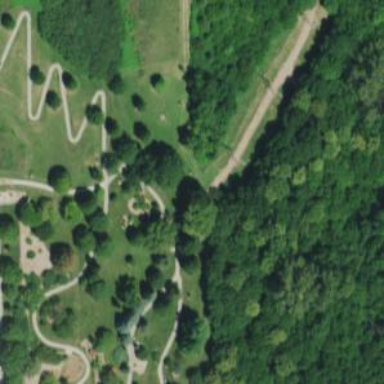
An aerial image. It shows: Natural path.